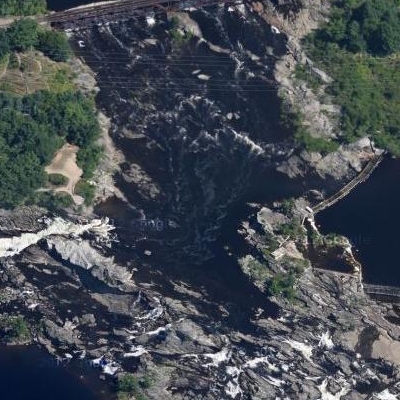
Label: dRiverLake